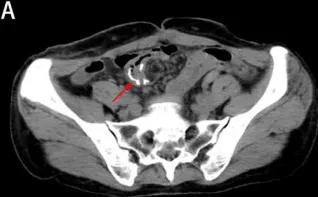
The latest imaging data. (A, B) CT showed no metastatic disease or local progression, and the anastomosis healed well (white arrow).
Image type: radiology (ct)